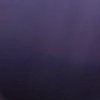
Label: space